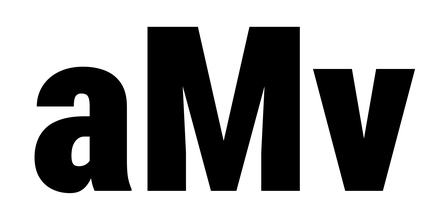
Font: Roboto_Condensed_Black